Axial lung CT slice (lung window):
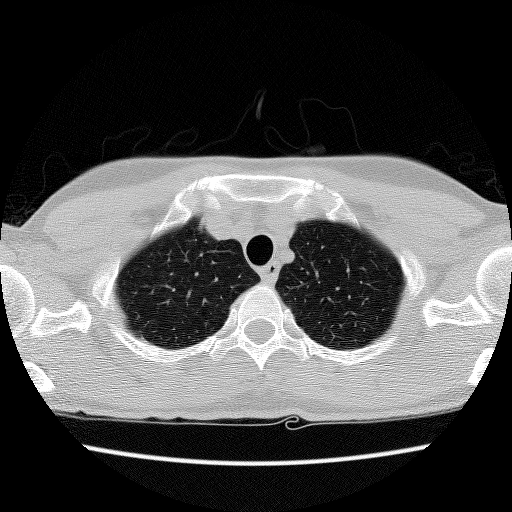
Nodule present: no